【题型】解答题　【知识点】向量　【难度】medium
如图，记$\overrightarrow{OA}=\vec{a}$，$\overrightarrow{OB}=\vec{b}$，$\overrightarrow{OC}=\vec{c}$，已知$|\vec{b}| = 2|\vec{a}| = 2$，$\langle \vec{a},\vec{b} \rangle = 60^\circ$。

(1) 若点$D$在线段$OA$上，且$OD = \dfrac{1}{3}OA$，求$\overrightarrow{BD} \cdot \overrightarrow{BA}$的值；

(2) 若向量$\vec{c} - \vec{a}$与$\vec{b}$方向相同，且$|\vec{c}| = \sqrt{3}$，求$\angle ACB$；

(3) 若$(\vec{b} - \vec{c}) \cdot \vec{c} = 0$，求$|\vec{a} - \vec{c}|$的最大值。
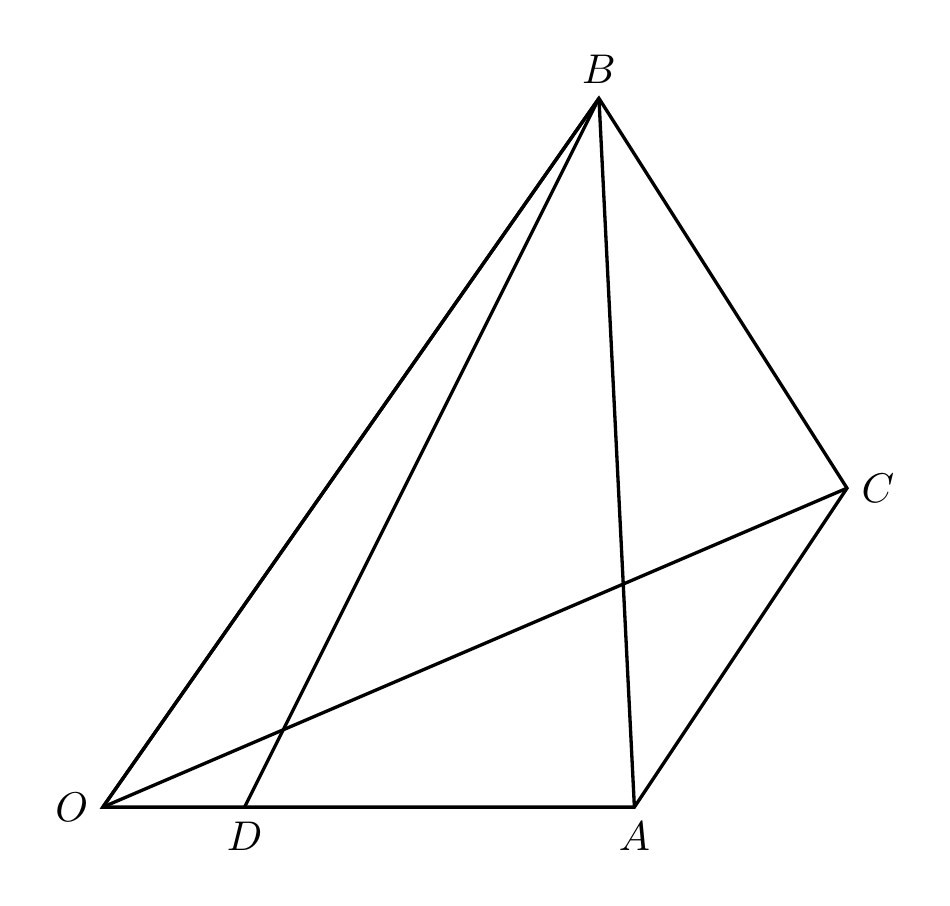
【解答】
【答案】
(1) $3$\\
(2) $120^\circ$\\
(3) $2$

【分析】
（1）根据向量的线性运算表示出$\overrightarrow{BD}$，$\overrightarrow{BA}$，根据数量积的运算律即可求得答案；\\
（2）用$\vec{a}$，$\vec{b}$表示$\overrightarrow{CA}$，$\overrightarrow{CB}$，利用向量的夹角公式，即可求得答案；\\
（3）根据题意可推出$O$，$A$，$C$，$B$四点均在以$OB$为直径的圆上，由此即可求得$|\vec{a} - \vec{c}|$的最大值。

【解析】
（1）由题可知$\overrightarrow{BD} = \overrightarrow{BO} + \overrightarrow{OD} = \dfrac{1}{3}\vec{a} - \vec{b}$，$\overrightarrow{BA} = \vec{a} - \vec{b}$，\\
又$\vec{a} \cdot \vec{b} = |\vec{a}||\vec{b}|\cos\langle \vec{a},\vec{b} \rangle = 1 \times 2 \cos60^\circ = 1$，\\
$\therefore \overrightarrow{BD} \cdot \overrightarrow{BA} = \left(\dfrac{1}{3}\vec{a} - \vec{b}\right) \cdot (\vec{a} - \vec{b}) = \dfrac{1}{3}\vec{a}^2 - \dfrac{4}{3}\vec{a} \cdot \vec{b} + \vec{b}^2 = \dfrac{1}{3} - \dfrac{4}{3} + 4 = 3$。

（2）设$\vec{c} - \vec{a} = \lambda\vec{b}$（$\lambda > 0$），则$\vec{c} = \vec{a} + \lambda\vec{b}$，\\
$\therefore \vec{c}^2 = (\vec{a} + \lambda\vec{b})^2 = \vec{a}^2 + \lambda^2\vec{b}^2 + 2\lambda\vec{a} \cdot \vec{b} = 1 + 4\lambda^2 + 2\lambda = 3$，\\
解得$\lambda = \dfrac{1}{2}$或$\lambda = -1$（舍去），\\
$\therefore \overrightarrow{CA} = \vec{a} - \vec{c} = -\dfrac{1}{2}\vec{b}$，$\overrightarrow{CB} = \vec{b} - \vec{c} = \dfrac{1}{2}\vec{b} - \vec{a}$，\\
$\therefore |\overrightarrow{CA}| = \dfrac{1}{2}|\vec{b}| = 1$，$|\overrightarrow{CB}| = \sqrt{\left(\dfrac{1}{2}\vec{b} - \vec{a}\right)^2} = \sqrt{\dfrac{1}{4}\vec{b}^2 + \vec{a}^2 - \vec{a} \cdot \vec{b}} = 1$，\\
$\therefore \cos\angle ACB = \dfrac{\overrightarrow{CA} \cdot \overrightarrow{CB}}{|\overrightarrow{CA}||\overrightarrow{CB}|} = -\dfrac{1}{2}\vec{b} \cdot \left(\dfrac{1}{2}\vec{b} - \vec{a}\right) = -\dfrac{1}{4}\vec{b}^2 + \dfrac{1}{2}\vec{a} \cdot \vec{b} = -\dfrac{1}{2}$，\\
结合向量的夹角范围为大于等于$0^\circ$小于等于$180^\circ$，$\therefore \angle ACB = 120^\circ$。

（3）$\because (\vec{b} - \vec{c}) \cdot \vec{c} = 0$，$\therefore \overrightarrow{CB} \cdot \overrightarrow{OC} = 0$，\\
$\because (\vec{a} - \vec{b}) \cdot \vec{a} = \vec{a}^2 - \vec{a} \cdot \vec{b} = 1^2 - 1 \times 2 \cos60^\circ = 0$，\\
$\therefore \overrightarrow{OA} \cdot \overrightarrow{BA} = 0$，\\
$\therefore O$，$A$，$C$，$B$四点均在以$OB$为直径的圆上，\\
$\therefore AC$的最大值为该圆的直径，为$2$，\\
即$|\vec{a} - \vec{c}|$的最大值为$2$。